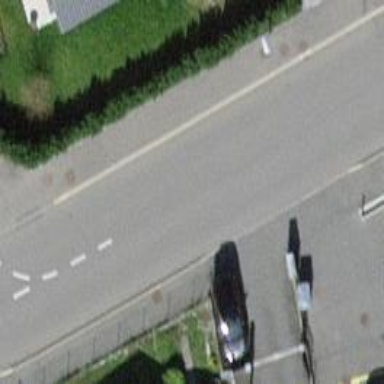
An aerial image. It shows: Residential road with asphalt surface. There are sidewalks on both sides of the road.